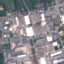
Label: Industrial